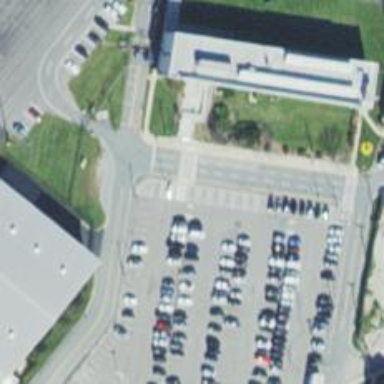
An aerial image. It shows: Parking space is available.